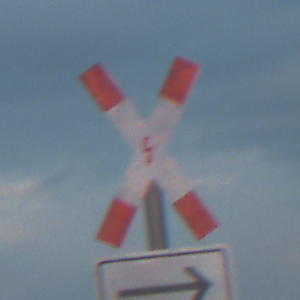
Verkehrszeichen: Andreaskreuz
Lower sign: RichtungsangabeDurchPfeile4
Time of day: SunriseSunset
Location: Outdoor (Beach)
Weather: PartlyCloudy
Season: NotSpecified
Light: Natural